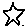
Label: star